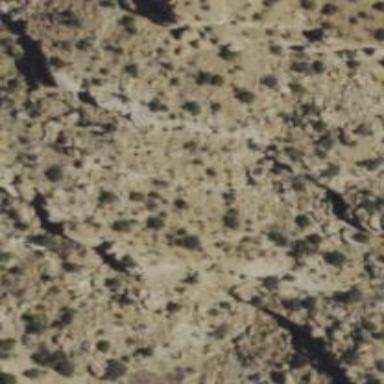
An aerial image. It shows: Natural cliff.